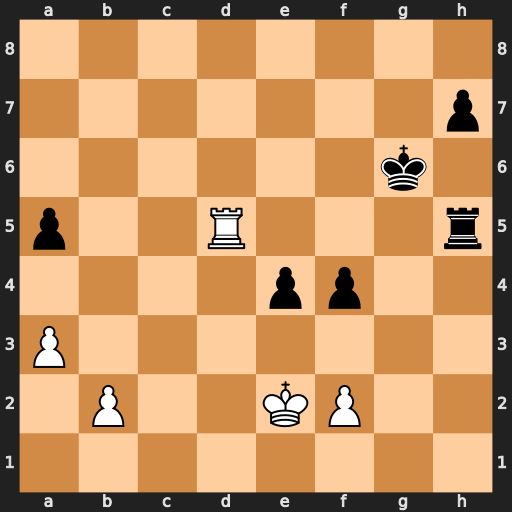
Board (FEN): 8/7p/6k1/p2R3r/4pp2/P7/1P2KP2/8
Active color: w
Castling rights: -
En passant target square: -
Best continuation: Rxh5 Kxh5 b4 axb4 axb4 Kg4 b5 Kf5 b6 Ke5 b7